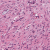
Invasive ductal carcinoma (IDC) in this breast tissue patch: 1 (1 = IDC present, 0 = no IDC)